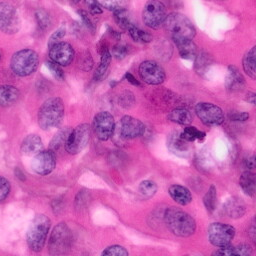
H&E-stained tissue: Pancreatic